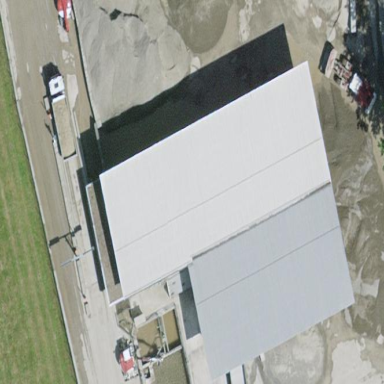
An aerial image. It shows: Industrial building.